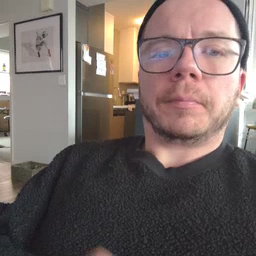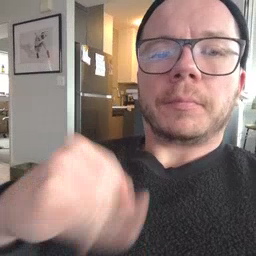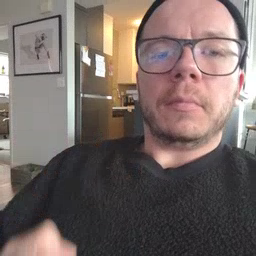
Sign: jeans